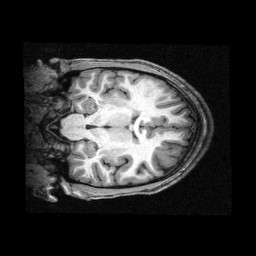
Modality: T1w
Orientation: coronal
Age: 13
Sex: male
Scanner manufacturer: siemens
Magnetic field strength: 3 T
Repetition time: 2.3 s
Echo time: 0.00336 s